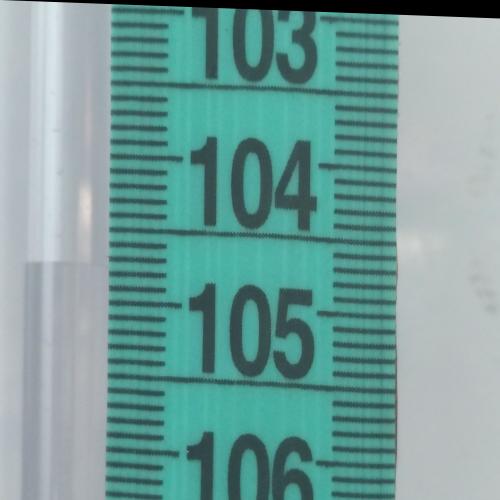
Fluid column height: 104.7 cm